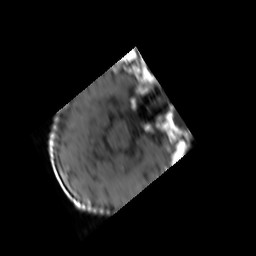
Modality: T1w
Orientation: axial
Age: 83
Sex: female
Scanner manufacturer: philips
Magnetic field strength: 1.5 T
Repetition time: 0.4 s
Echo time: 0.0074 s